Question: I have a simple container with a triangle caret appended at the bottom.
'''
<div class="home" id="hero">
<div class="container">
<h1 class="hero-text">
Welcome to the <br>
Lorem Ipsum Akinator
</h1>
<p class="sub-text">
Lorem ipsum dolor sit amet, consetetur sadipscing elitr, sed diam voluptua.
</p>
<div class="home_sign_up">
</div>
<div class="img"></div>
</div>
</div>
<div class="arrow-down"></div> <!-- CARET -->
'''
My home div has an image, and I need that image to be extended over the caret but ONLY in there.
Give it a a look -> <URL>.
I tried a lot of things, I'm missing something.
I'm even thinking that my approach is bad. Basically what I'm trying to do is, to simply add that triangle at the bottom mid with the image overlaying it.
Basically it's this:

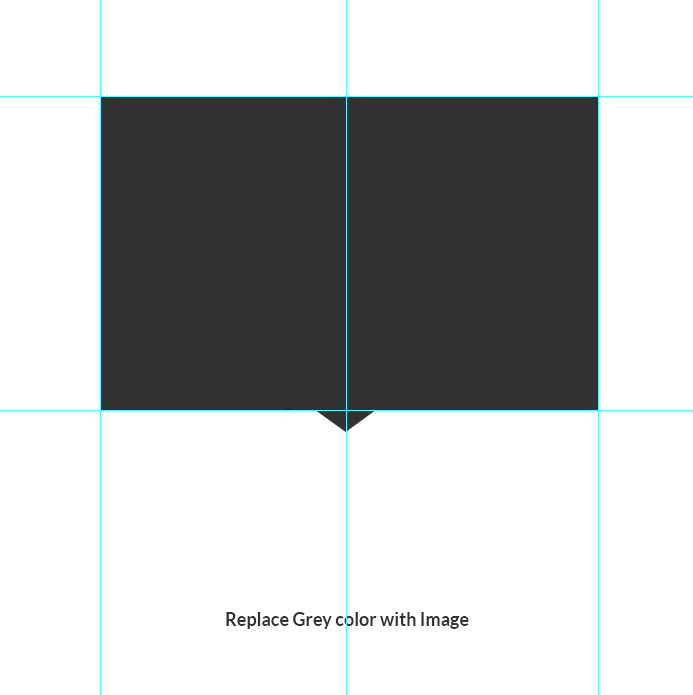
Answer: I see 2 ways to go:
1. reuse the main div image in the caret 1a. set/position it in a border-image 1b. cut out a partial transparent part of the main image and use that to shape your caret
2. create the cutout for the caret from the main div 2a. adding divs inside the main div, at its bottom, so they cover a part of the image 2b. make a transparent cutout in the image, shaped with a caret in the bottom
Answer 1a/2a is done with css settings, 1b/2b can be done automatically using server side code (ASP/PHP)